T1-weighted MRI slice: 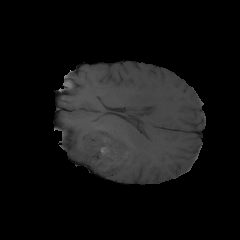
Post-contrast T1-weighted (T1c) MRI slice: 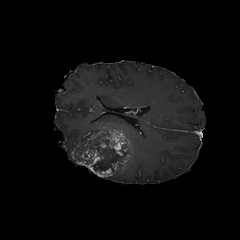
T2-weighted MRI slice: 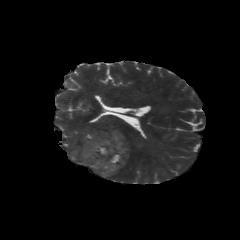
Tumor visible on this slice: yes